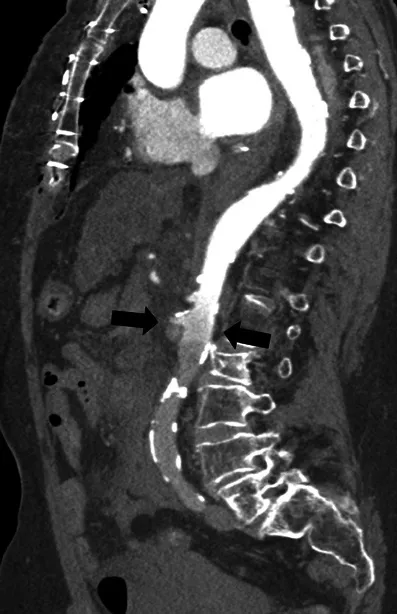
Parasagittal reformatted image of the watershed zone (black arrows) at the level of the superior mesenteric artery (SMA).
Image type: radiology (ct)